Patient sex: M
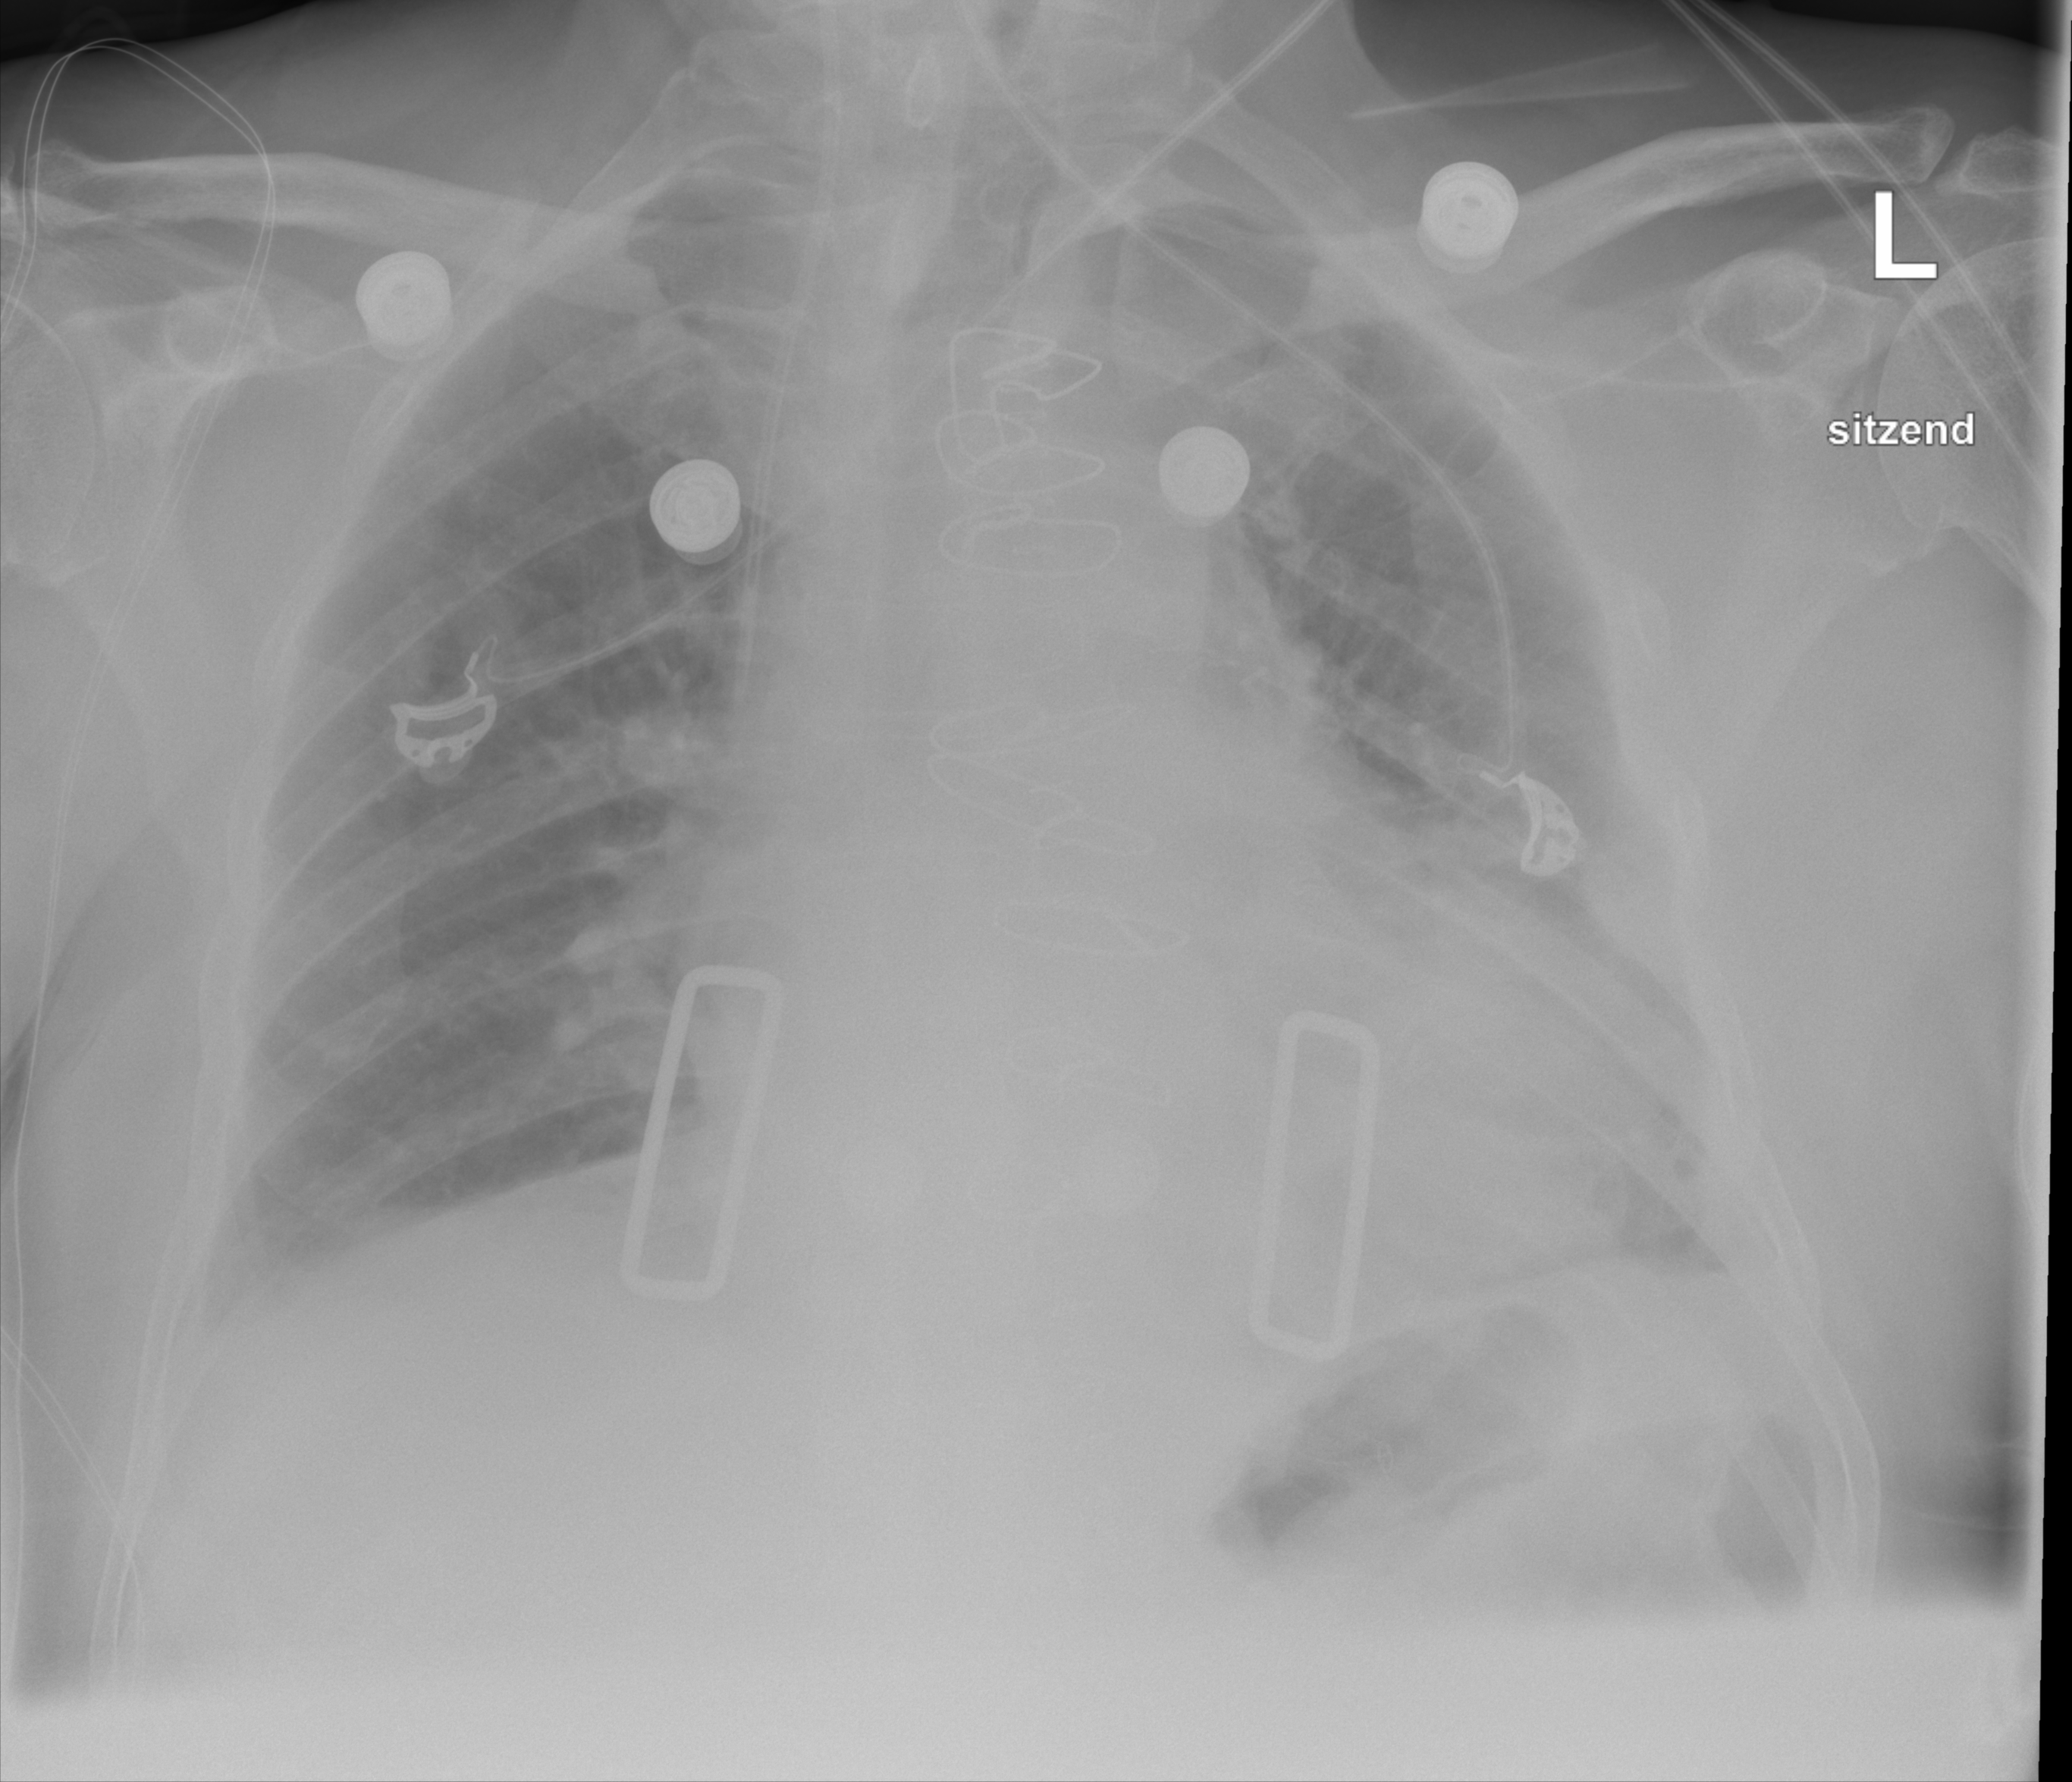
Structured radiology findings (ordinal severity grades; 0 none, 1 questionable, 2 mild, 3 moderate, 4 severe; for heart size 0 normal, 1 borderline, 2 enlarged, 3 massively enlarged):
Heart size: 0
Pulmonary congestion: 0
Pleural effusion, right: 0
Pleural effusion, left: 2
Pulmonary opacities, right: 0
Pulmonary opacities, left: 0
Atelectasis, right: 0
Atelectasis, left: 2